Question: I'm trying to integrate custom code into my Laravel project, here's the current folder structure :

You can see my controllers and models - views are in a module subfolder and I already made the controller and views run properly, but now I want to load a config file under 'module/Csol/Fight/Config', named 'development.php' (for example) - here's my current attempt :
In my controller :
'''
public function __construct()
{
$namespacePath = substr(__NAMESPACE__, 0, strrpos(__NAMESPACE__, "\"));
View::addNamespace($namespacePath, app_path()."/module/".str_replace("\", "/", $namespacePath).'/views');
Config::addNamespace($namespacePath, app_path()."/module/".str_replace("\", "/", $namespacePath).'/Config');
var_dump(get_class(Config::getFacadeRoot()));
}
public function showWelcome()
{
// View::addLocation(app_path().'/module/Csol/Fight/views');
echo "<pre>";
var_dump($this);
echo "</pre>";
var_dump(Csol\Fight\Config::getItems());
die();
return View::Make("Csol\Fight::a");
}
'''
development.php:
'''
return array(
"dbs"=>array(
"host"=>"sss",
"db_name"=>"ccc",
)
);
'''
I can't get the result of my own config file, any help please ?
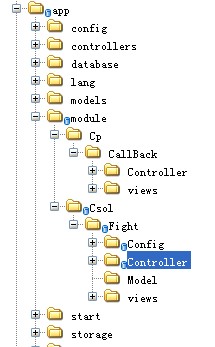
Answer: Problem fixed...
takes me a little more time...
I should use this 'var_dump(Config::get('Csol\Fight::development.xxx'));'
instead of 'var_dump(Csol\Fight\Config::getItems())';
have fun...